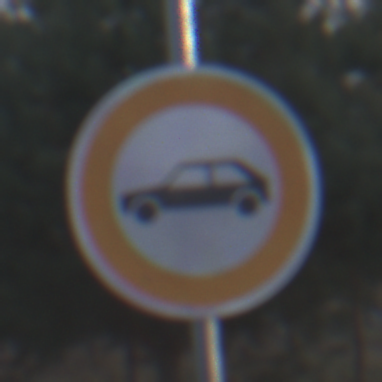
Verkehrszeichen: VerbotPersonenkraftwagen
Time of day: MorningAfternoon
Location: Outdoor (Nature)
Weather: PartlyCloudy
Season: NotSpecified
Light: Natural